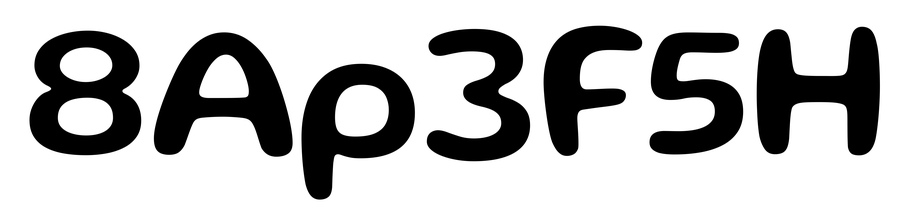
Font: Gluten_Medium